Interaction volume radius: 5 \u00c5
Interaction volume height: 20 \u00c5
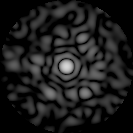
Disorder parameter: 0.8486